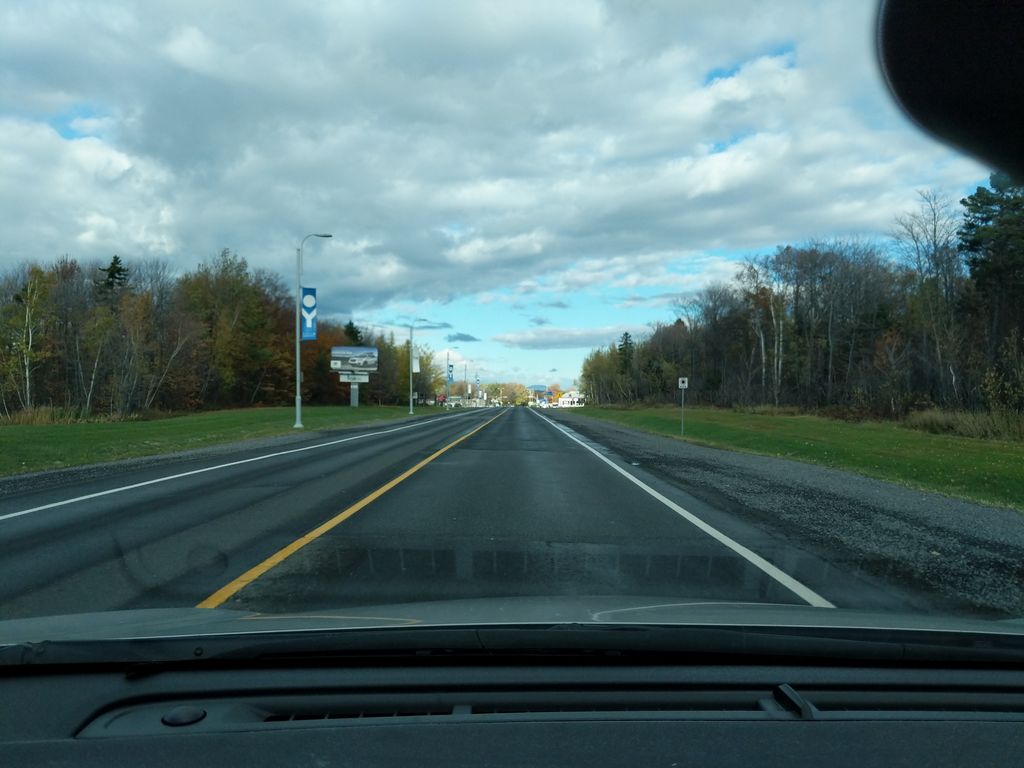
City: quebec_city